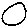
Label: circle